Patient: sex F, age 78
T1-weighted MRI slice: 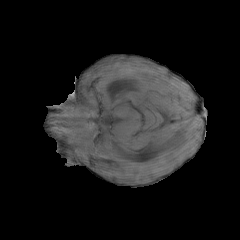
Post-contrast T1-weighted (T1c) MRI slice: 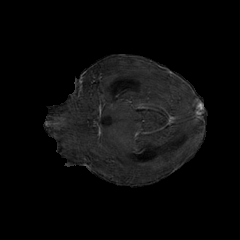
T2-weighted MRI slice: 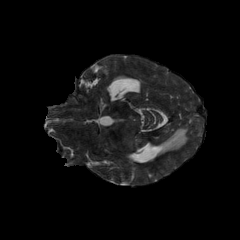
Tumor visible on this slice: yes
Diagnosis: Glioblastoma, IDH-wildtype
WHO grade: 4